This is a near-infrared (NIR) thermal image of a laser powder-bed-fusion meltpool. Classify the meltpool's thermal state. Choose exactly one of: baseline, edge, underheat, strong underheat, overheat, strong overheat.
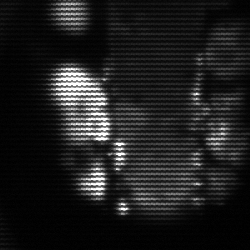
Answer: strong underheat